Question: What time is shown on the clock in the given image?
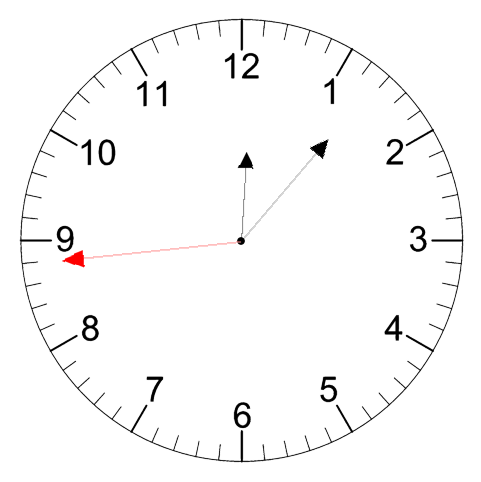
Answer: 12:06:44